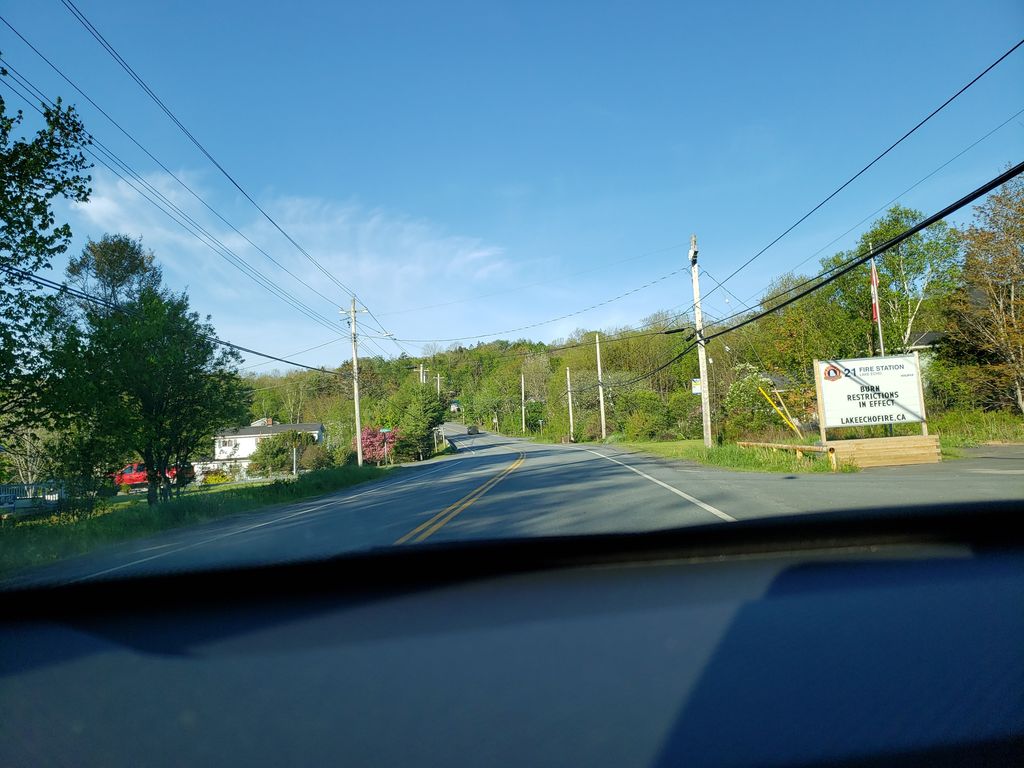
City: halifax